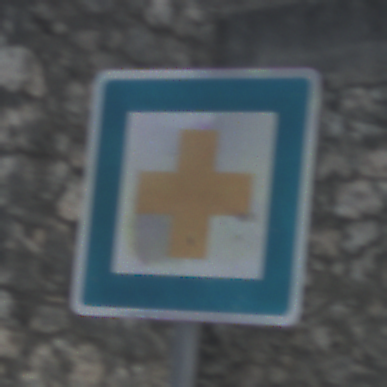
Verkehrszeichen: ErsteHilfe
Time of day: MorningAfternoon
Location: Outdoor (Suburban)
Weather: PartlyCloudy
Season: NotSpecified
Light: Natural